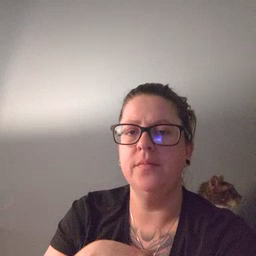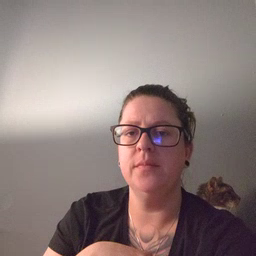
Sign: hair